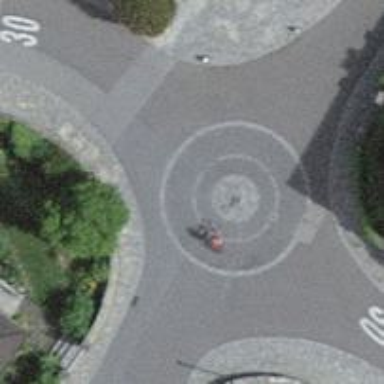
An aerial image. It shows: Mini roundabout on the road.